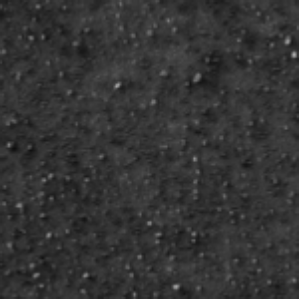
Label: frost